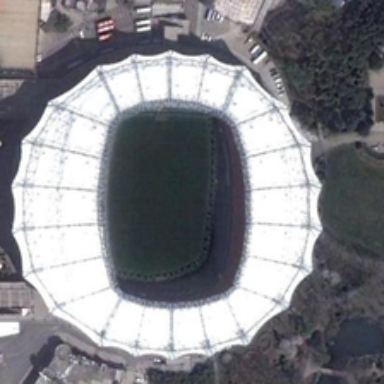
There are many trees around the white gymnasium .